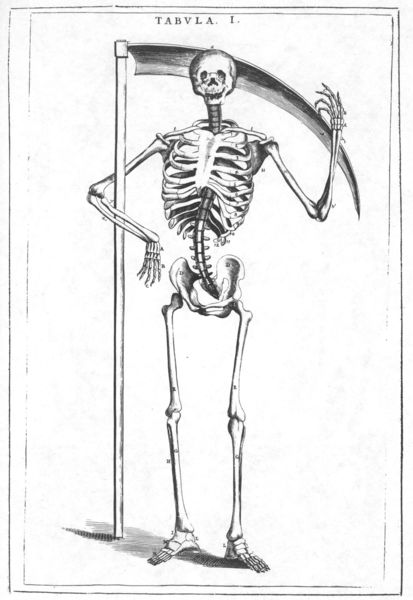
Titel: De anatome corporis humani
Schlagwörter: hand, kopf, nackt, schatten, weiß, finger, grau, schwarz, zeichnung, anatomie, arm, arme, mensch, rahmen, schneide, schädel, stehen, tod, tot, hände, blatt, beine, schrift, papier, gelenke, graphik, kahl, füsse, rand, tafel, stiel, klinge, knochen, lachen, memento mori, buch, rippen, wirbelsäule, becken, druck, schwarzweiss, sichel, schraffur, stich, seite, illustration, text, buchstabe, buchstaben, beschriftung, überschrift, bleistift, allegorie, darstellung, buchseite, skelett, totenkopf, brustkorb, gelenk, sense, gerippe, latein, gebeine, speiche, sensemann, sensenmann, totentanz, bildtafel, tabula, elle, knochenmann, sterblichkeit, i, stich skelett, sekelett, tafel i, sensenblatt, tabula 1, tödlein, nothing, annoyed